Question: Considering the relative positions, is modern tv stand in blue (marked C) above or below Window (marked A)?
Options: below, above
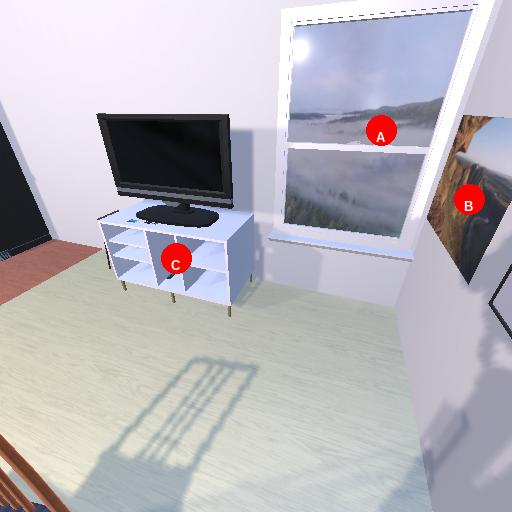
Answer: below